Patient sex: M
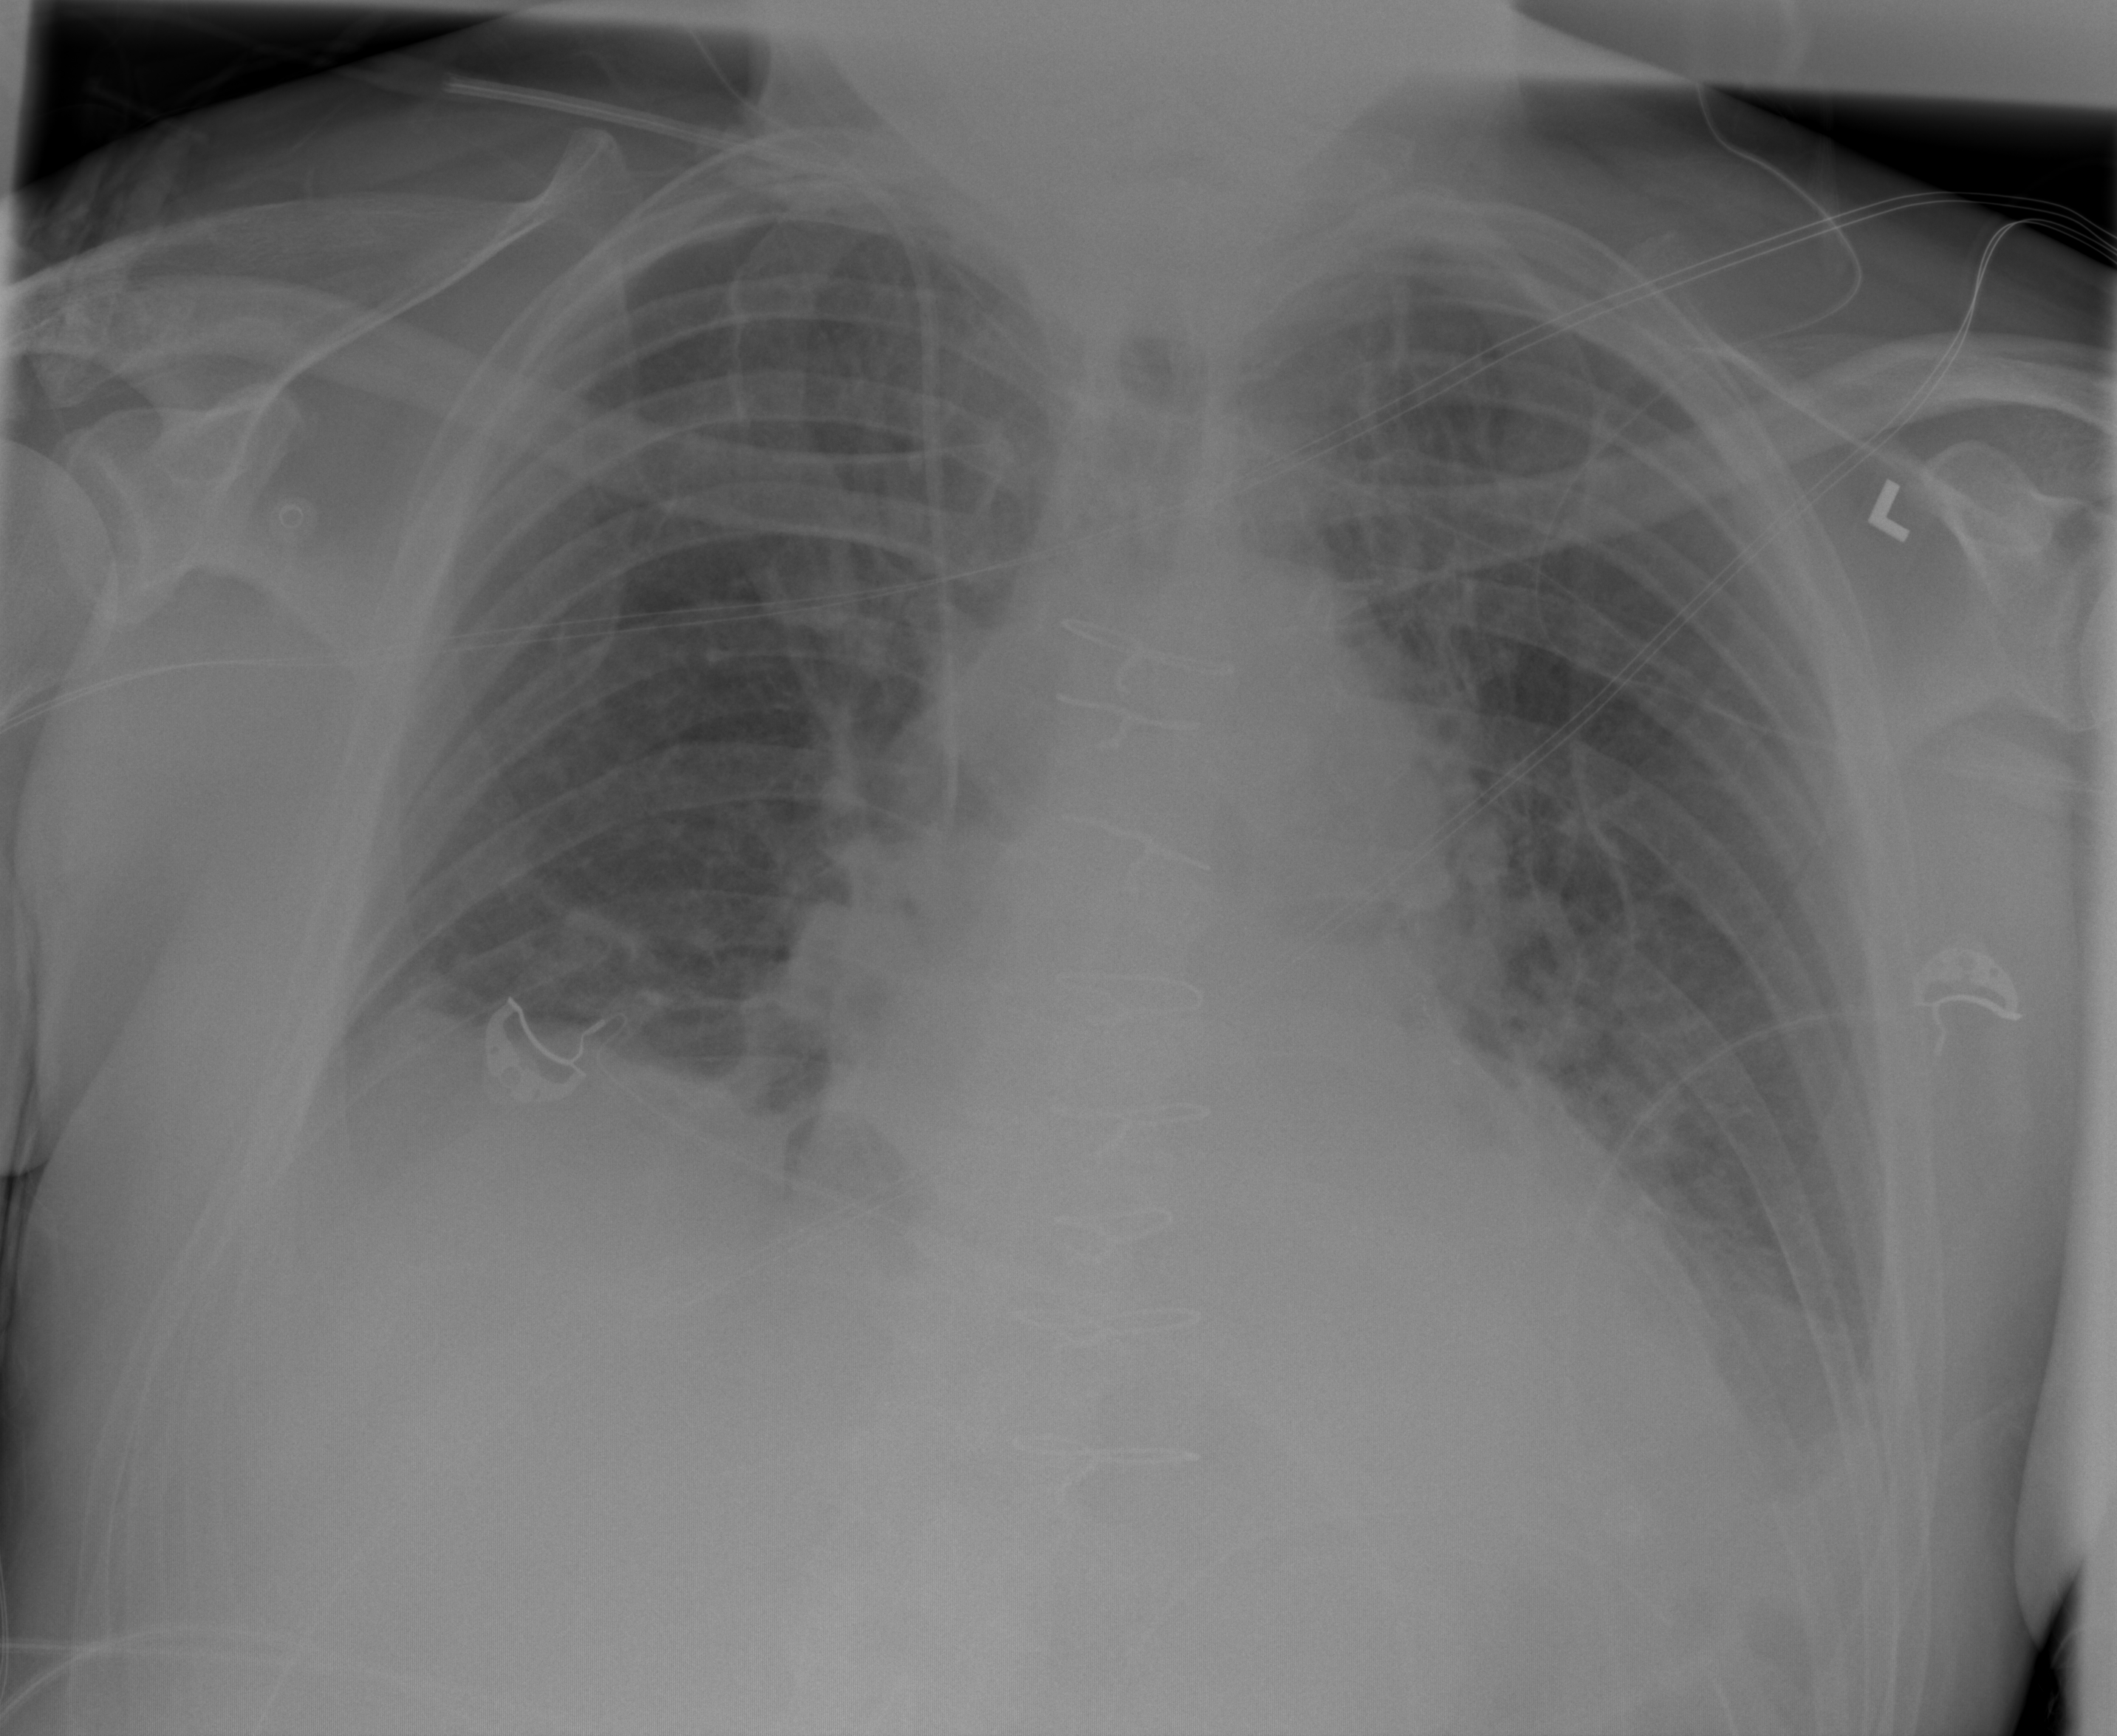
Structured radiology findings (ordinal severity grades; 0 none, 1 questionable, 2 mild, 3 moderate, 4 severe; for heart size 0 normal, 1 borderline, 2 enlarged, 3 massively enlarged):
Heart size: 2
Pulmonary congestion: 2
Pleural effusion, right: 2
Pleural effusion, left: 2
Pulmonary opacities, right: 0
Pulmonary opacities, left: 0
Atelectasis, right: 2
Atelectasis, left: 2